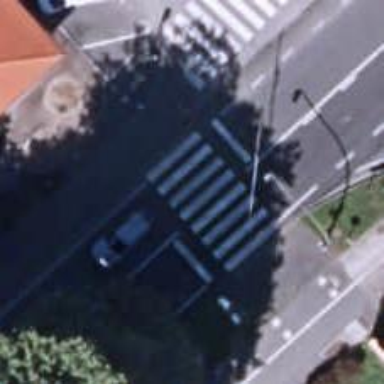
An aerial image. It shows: Crossing with traffic lights.